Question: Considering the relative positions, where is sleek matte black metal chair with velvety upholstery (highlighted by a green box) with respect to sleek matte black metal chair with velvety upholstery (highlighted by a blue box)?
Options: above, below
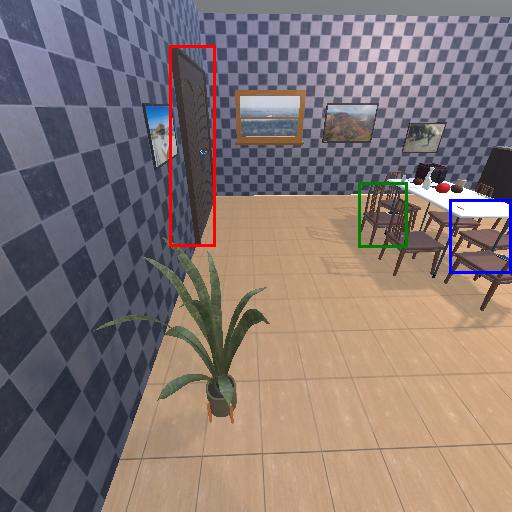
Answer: above